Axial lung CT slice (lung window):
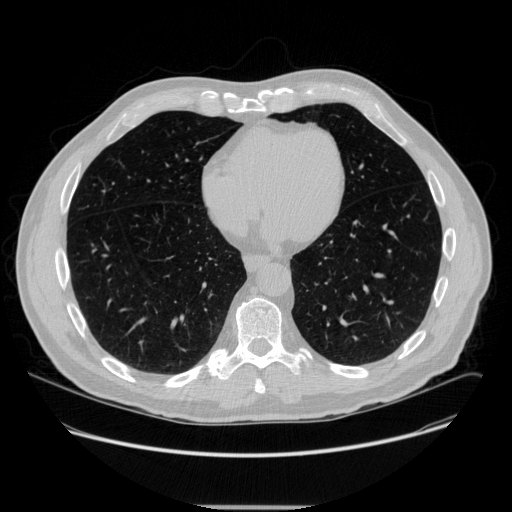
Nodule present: no